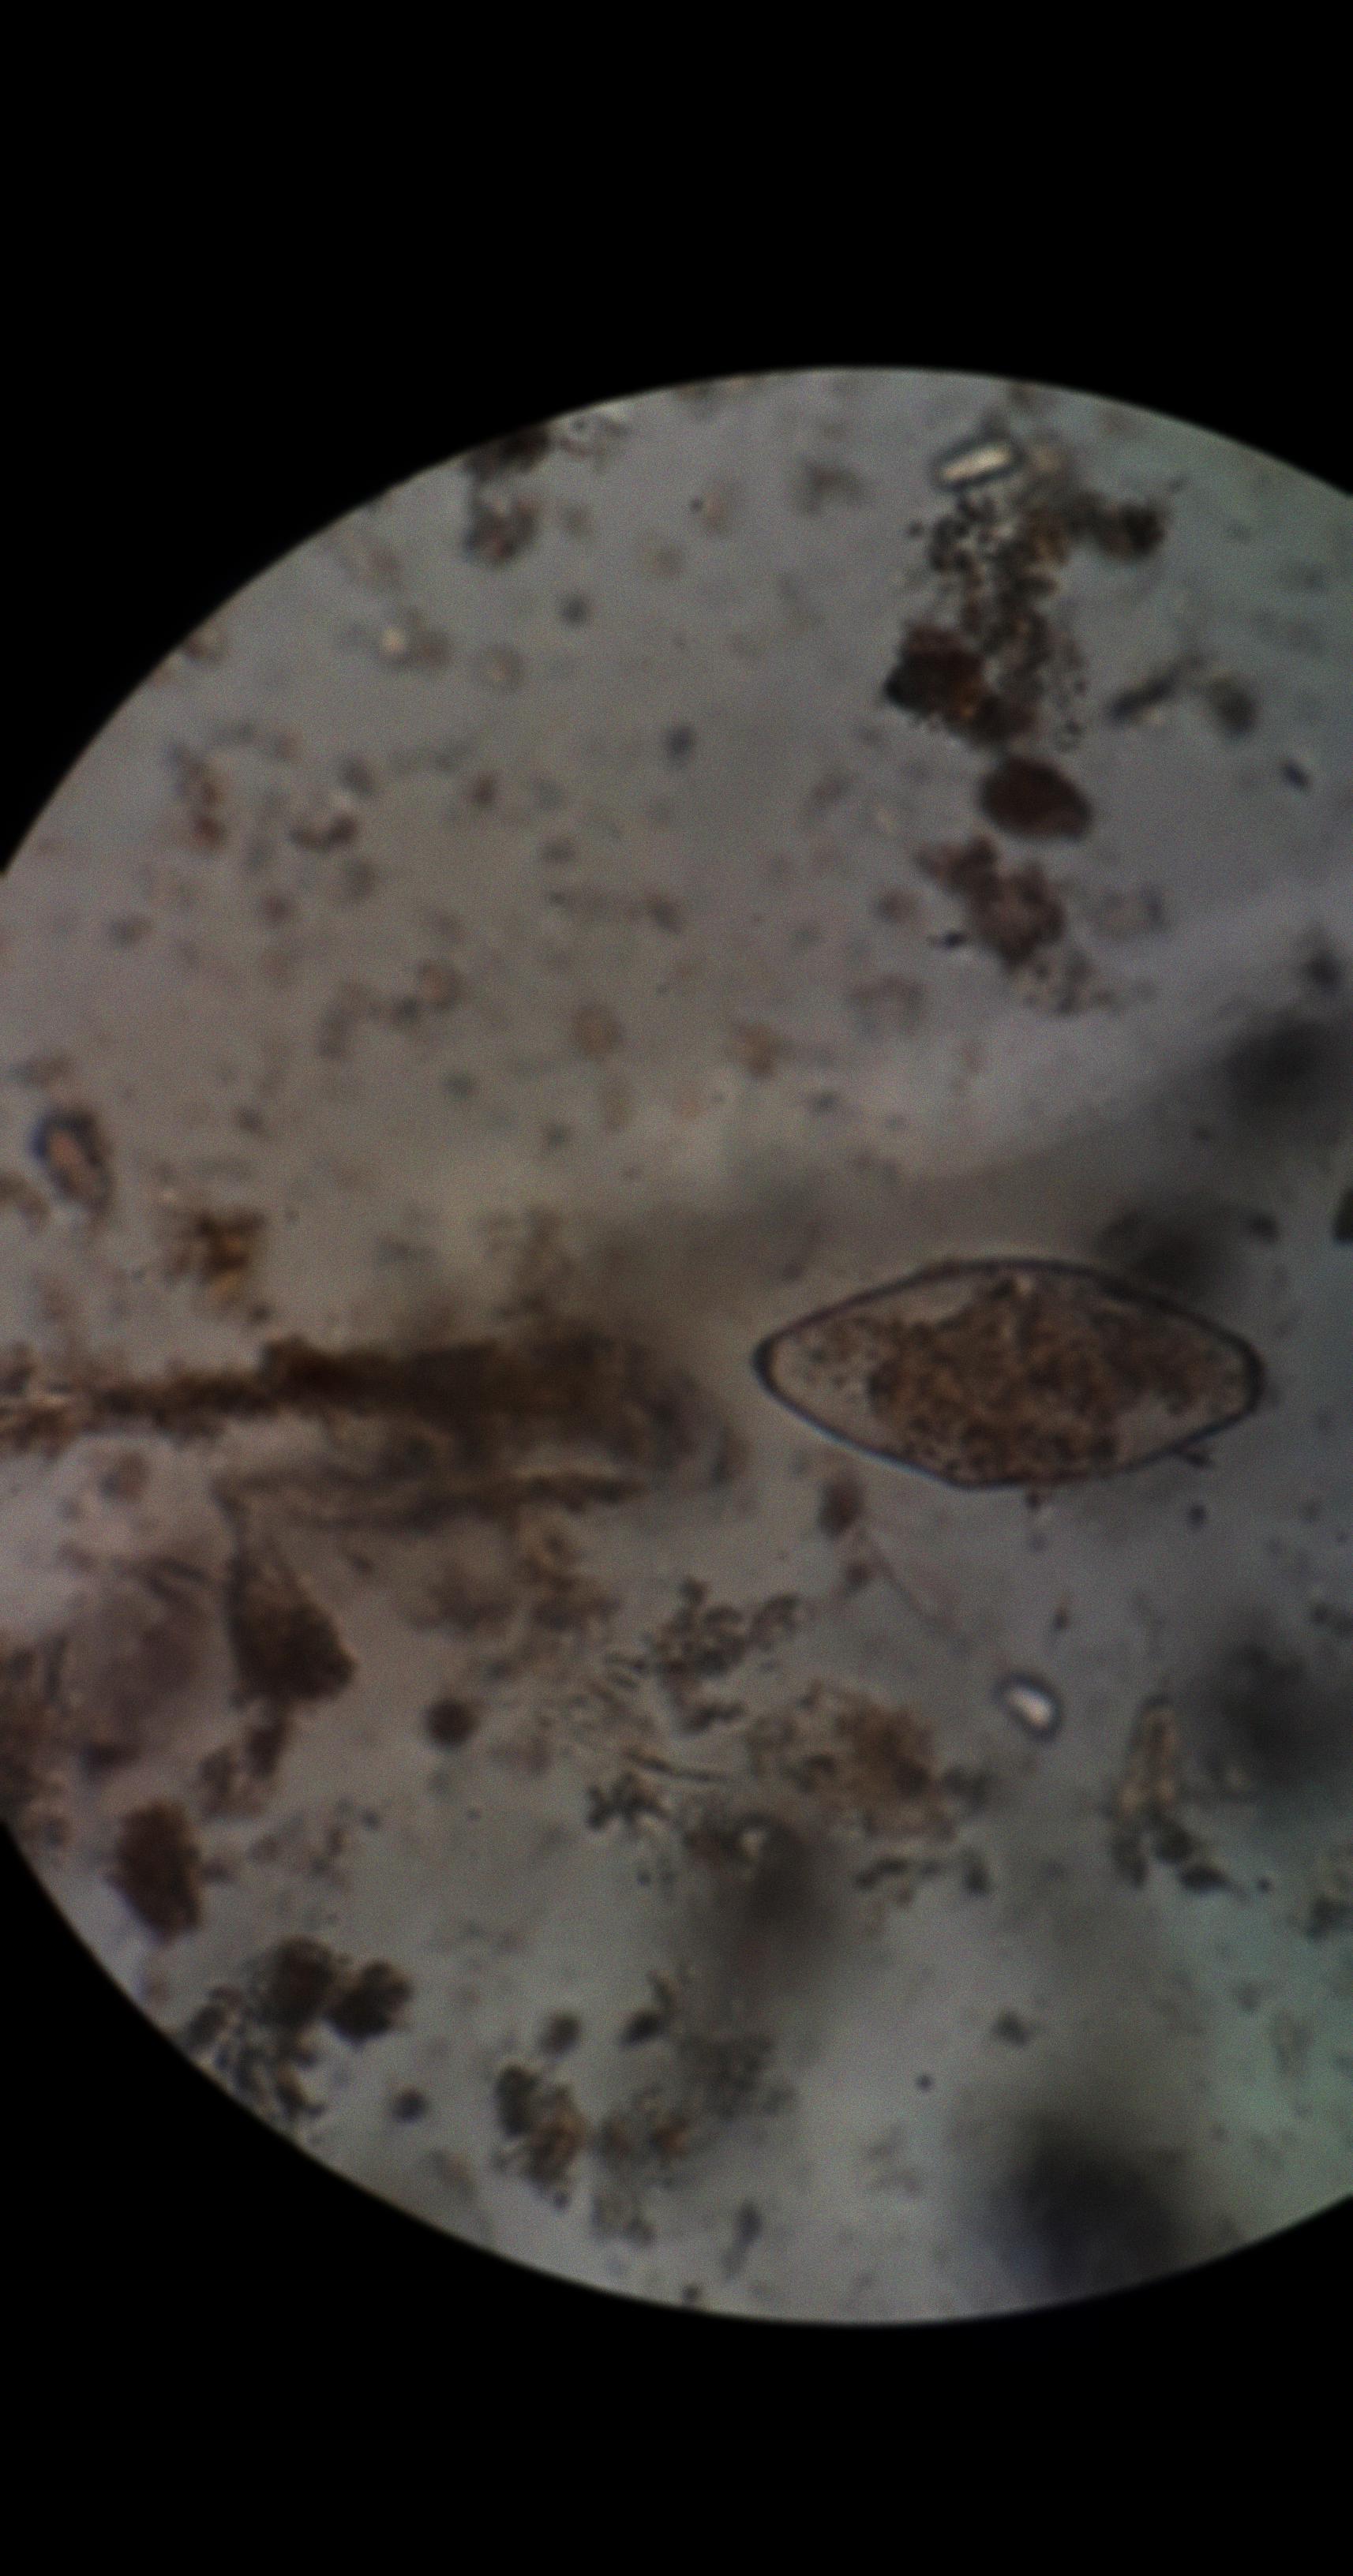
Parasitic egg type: Fasciolopsis buski